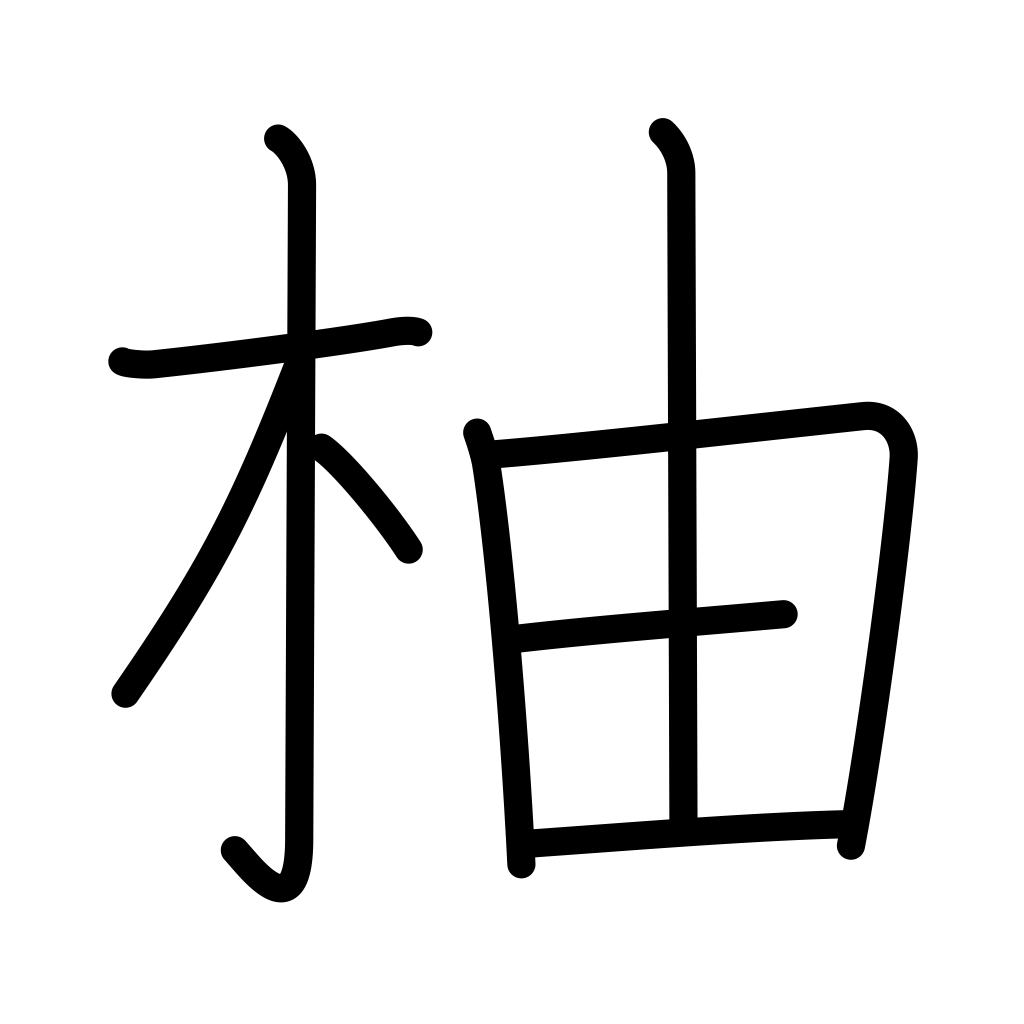
Meaning: citron